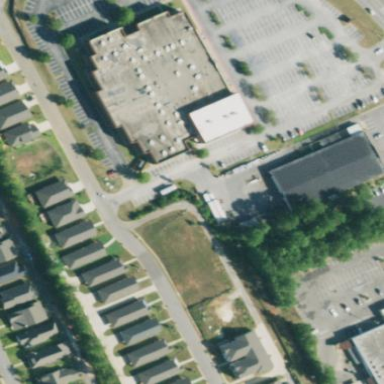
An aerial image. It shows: Cinema building.